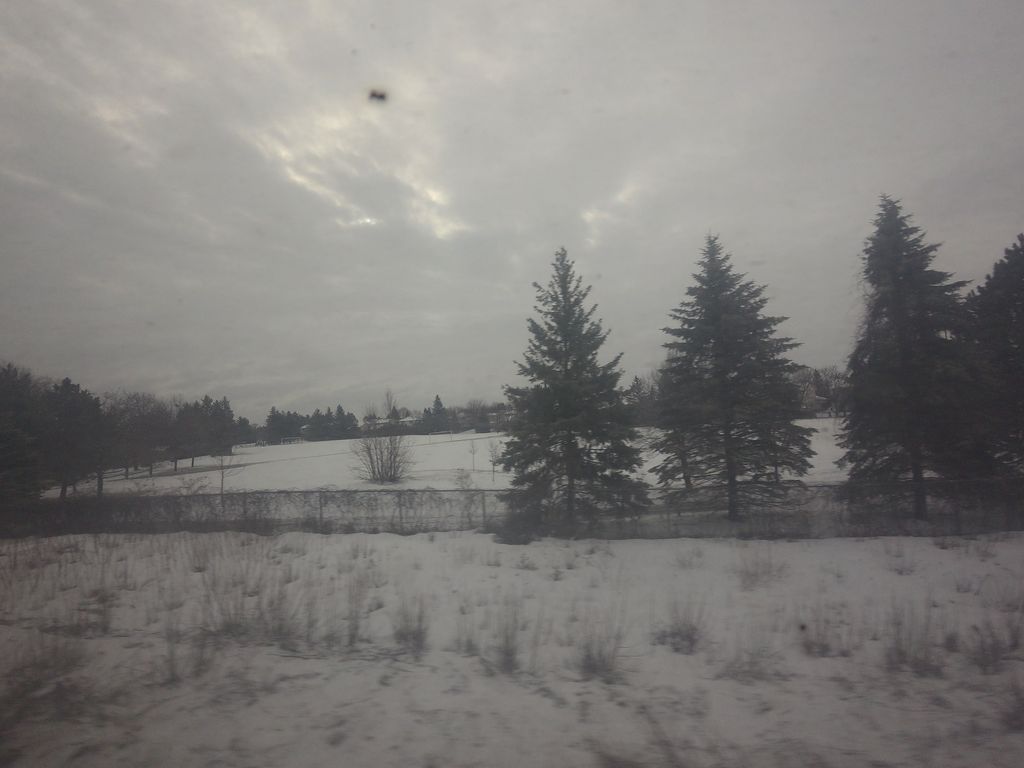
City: ottawa-gatineau